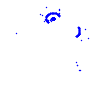
Particle: electron